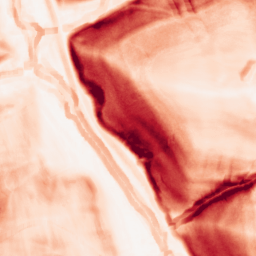
Category: morphological
Decomposition family: morphological_gradient
Decomposition parameters: size: 7
shape: square
Upsampling method: cubic_mitchell
Upsampling parameters: scale: 8
Upsampling scale: 8